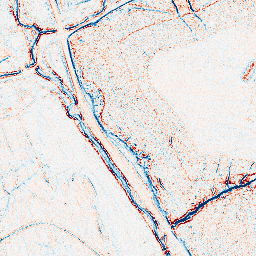
Category: edge_preserving
Decomposition family: anisotropic_diffusion
Decomposition parameters: iterations: 10
kappa: 30
gamma: 0.05
Upsampling method: quadratic
Upsampling parameters: scale: 4
Upsampling scale: 4